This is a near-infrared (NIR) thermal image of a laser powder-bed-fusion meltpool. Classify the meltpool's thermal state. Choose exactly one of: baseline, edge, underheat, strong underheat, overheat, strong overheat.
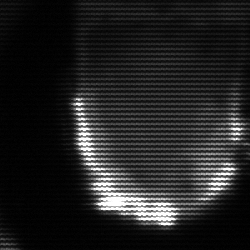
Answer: baseline